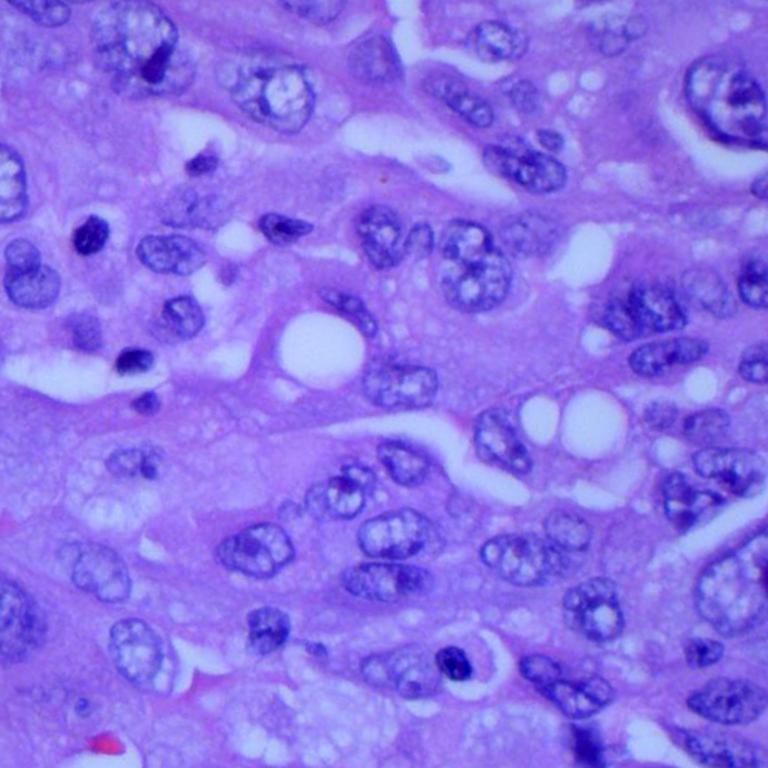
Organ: lung
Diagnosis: adenocarcinomas